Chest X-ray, PA view. Patient: 57 years old, sex M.
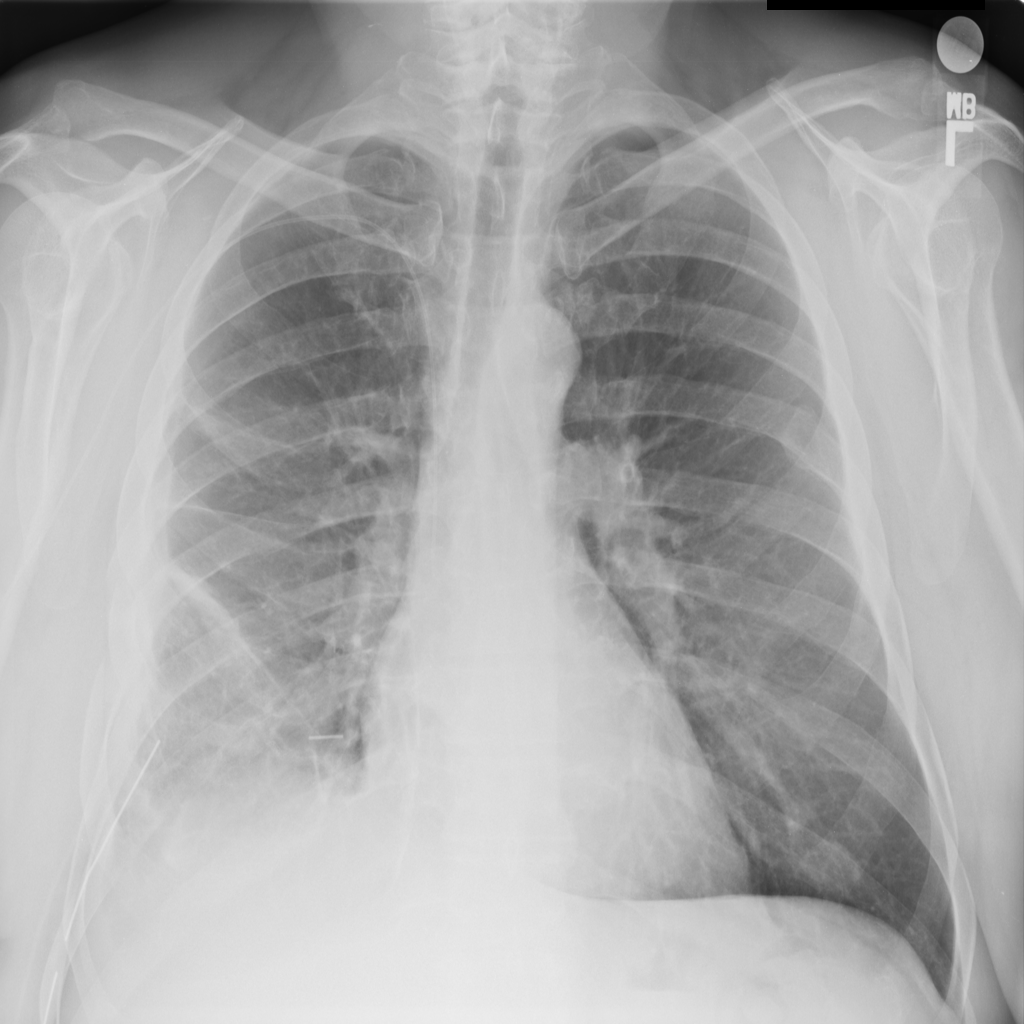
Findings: No Finding